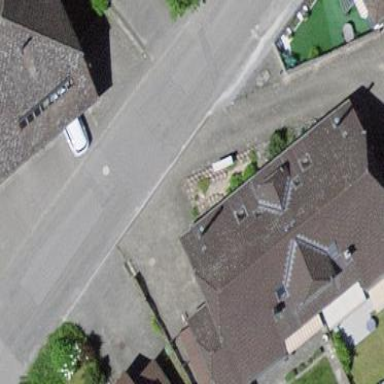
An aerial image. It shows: Terrace building.